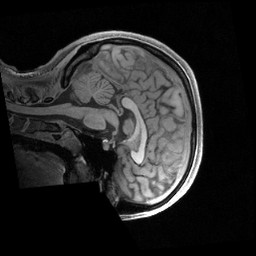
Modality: T1w
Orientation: sagittal
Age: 21
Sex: female
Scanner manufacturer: siemens
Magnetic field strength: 3 T
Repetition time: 2.4 s
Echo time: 0.00231 s